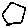
Label: hexagon